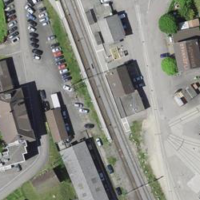
EUNIS habitat code: 54
Species observed at this site:
Milvus milvus
Asplenium scolopendrium